Field crop: tomato
Growth stage: 2
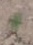
Species: solanum